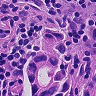
Metastatic tissue present: yes